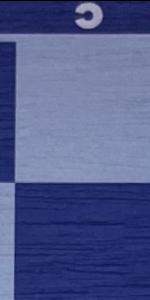
Label: Empty